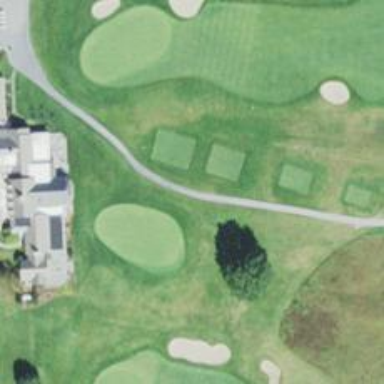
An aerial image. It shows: Service road designated as golf cart path.